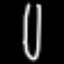
Label: fork